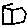
Label: square